Question: I follow with the <URL>
At there , I follow the steps strictly, but in the end my iPhone 5c can not connect to the ipv6 network.
The snapshot is below:

The yellow Chinese means: there is no network connection.
Ignore airplane mode, I have tested if close the airplane mode.
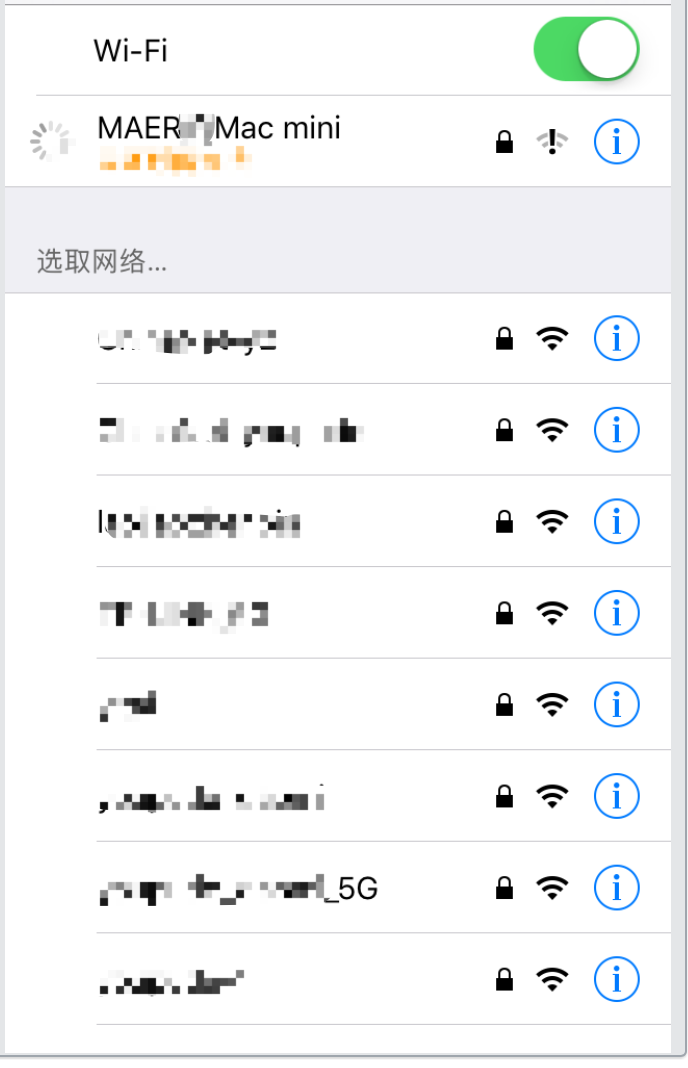
Answer: Apple's instructions suggest turning off Wi-Fi
<URL>